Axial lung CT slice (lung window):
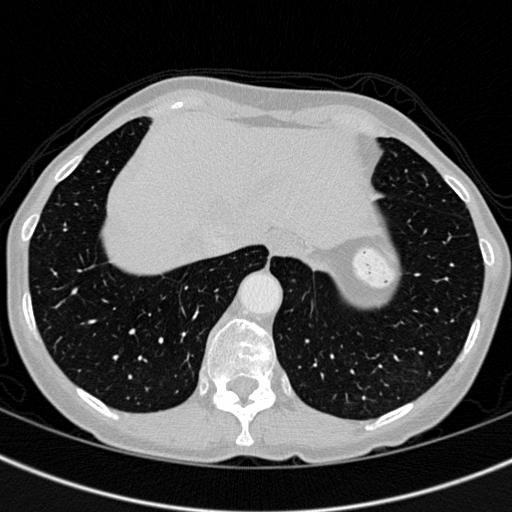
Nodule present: no